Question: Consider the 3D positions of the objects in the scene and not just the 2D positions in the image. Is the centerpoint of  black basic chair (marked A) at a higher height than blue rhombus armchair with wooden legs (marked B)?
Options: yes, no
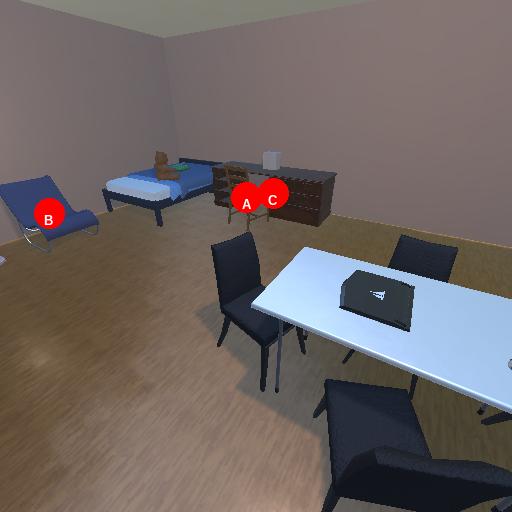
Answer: yes